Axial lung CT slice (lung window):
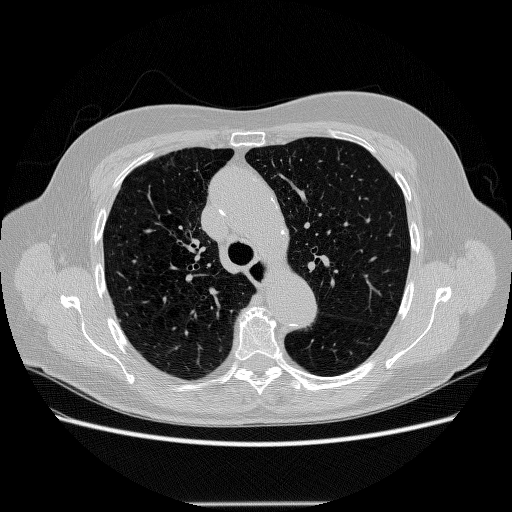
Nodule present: no